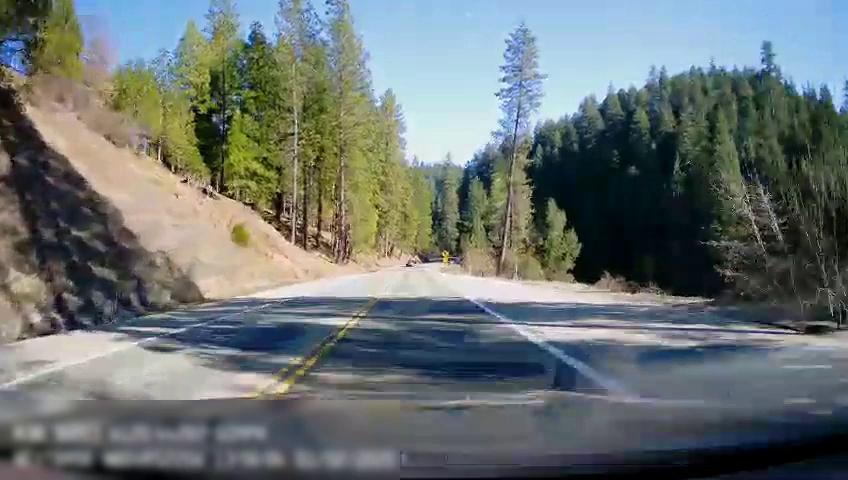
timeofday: Day
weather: Sunny
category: Drivable Space
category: Lanes | Alternate Lane
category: Lanes | Opposite Lane
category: Lanes | Current Lane
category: Lanes | Opposite Lane